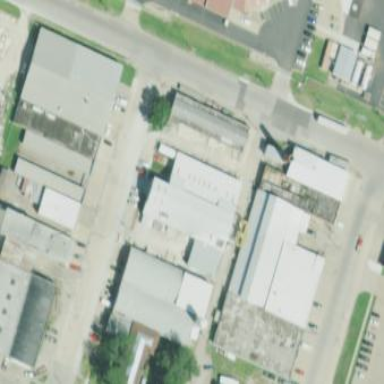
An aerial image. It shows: Industrial building made of stone.